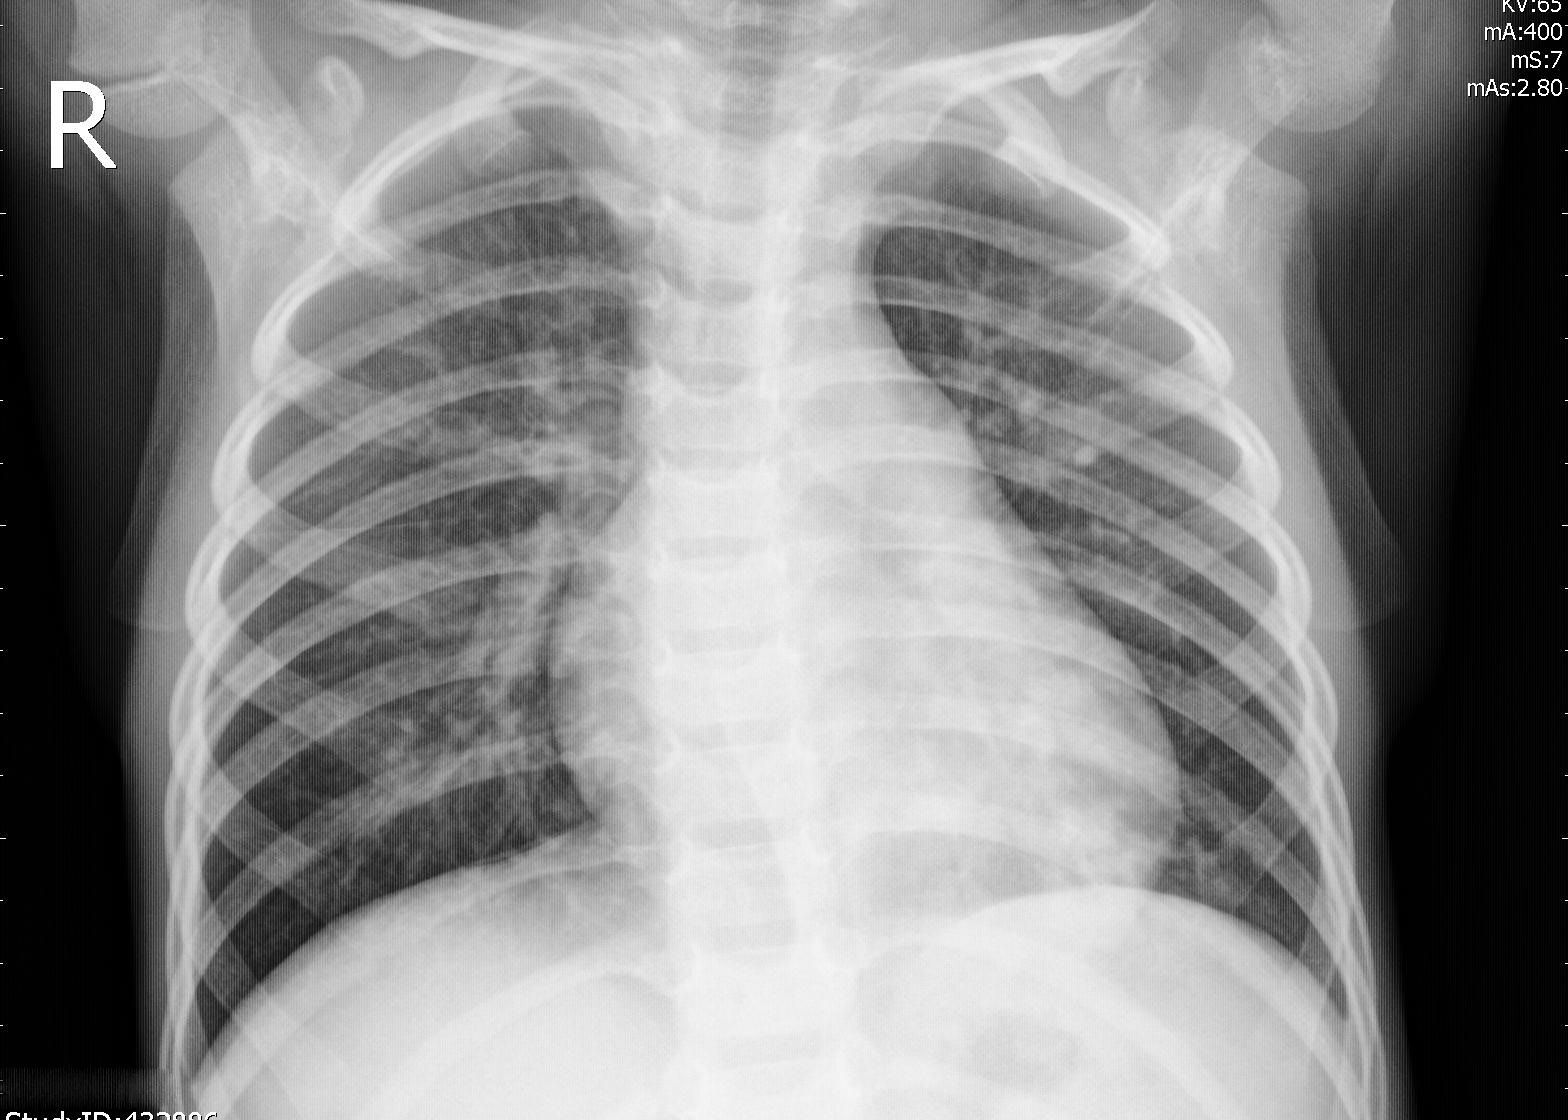
Diagnosis: PNEUMONIA